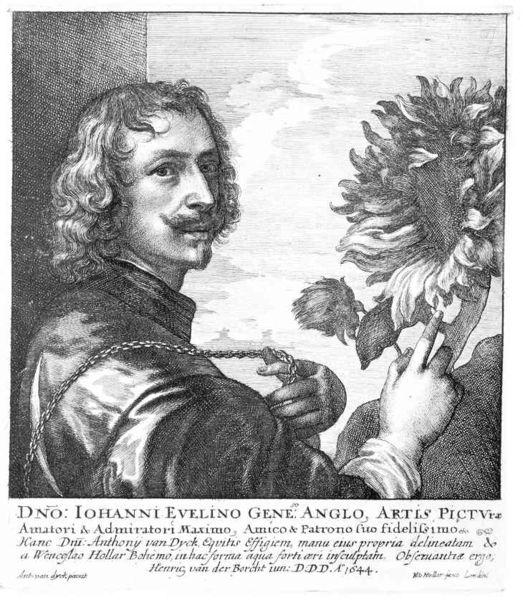
Titel: Selbstbildnis mit Sonnenblume
Künstler: Wenzel Hollar
Standort: Karlsruhe
Institution: Staatliche Kunsthalle Karlsruhe
Schlagwörter: baum, gemälde, hand, himmel, kopf, mann, schatten, umhang, weiß, wolken, blume, blumen, fenster, finger, frisur, grau, haar, licht, mund, nase, schwarz, stirn, zeichnung, ausblick, blick, blüte, gebäude, haus, wolke, ball, bart, jacke, jung, schnurrbart, wand, augen, falten, gesicht, halten, johannes, kleidung, kragen, bildnis, herr, holland, hände, portrait, porträt, busch, sonne, haare, mantel, schnur, adel, blatt, person, pflanze, augenbrauen, kinn, locke, locken, schulter, hase, aussicht, schrift, italien, kette, mauer, grafik, graphik, white, schnäuzer, black, hair, schnurbart, zeigefinger, brauen, glanz, seitenansicht, maler, flowers, picture, strauss, plant, kordel, zeigen, dreiviertelprofil, kinnbärtchen, oberkörper, schnauzbart, schnauzer, selbstporträt, blumenstrauss, stiel, maske, buch, seil, druck, druckgraphik, schwarzweiss, druckgrafik, schraffur, radierung, stich, künstler, text, buchstaben, selbstbildnis, kunst, spitzbart, jüngling, selbstportrait, halbprofil, portät, flower, clouds, man, tree, mittelalter, van dyck, kupferstich, etching, beard, bildunterschrift, photo, legende, outside, sonnenblume, leaves, shoulder, latein, lateinisch, himmer, artist, italienisch, engraving, zeigegestus, long hair, sunflower, evangelist, mit, schrifft, augen nase, zeigend, gene, bal, mustache, ring, ktte, point, schanuzer, johanni, chain, kette#, wenzel hollar, haupthaar, curly, artis, #graphik, le, 1644, evelino, anglo, aritis, fingerzei, johanni evelino, sonnenblme, iohanni, mumd, schgrift, picura, spitzbaart, johannes gene